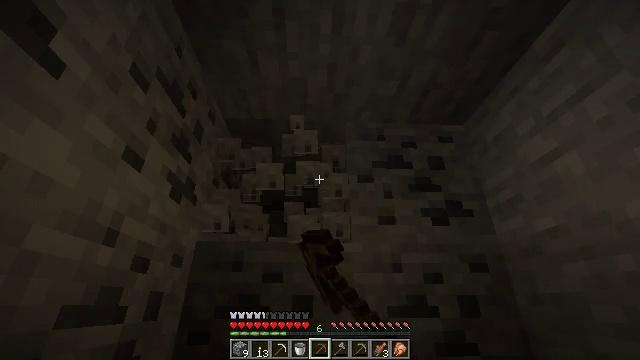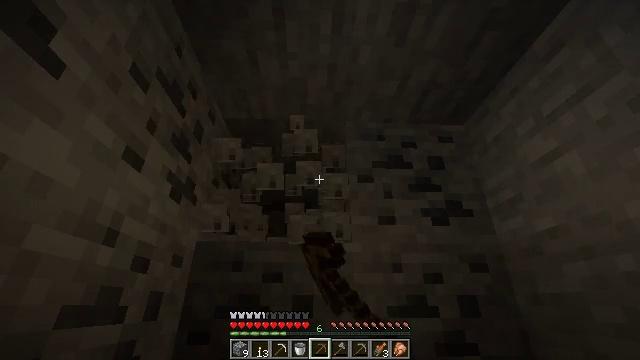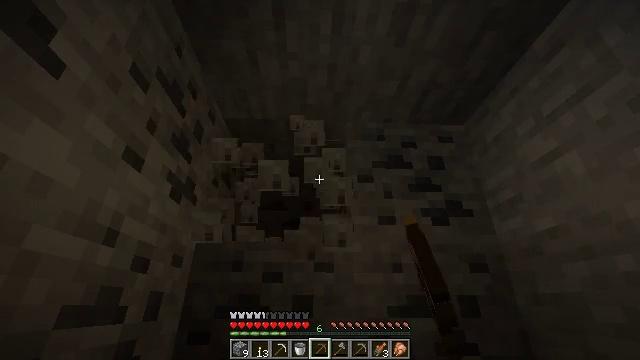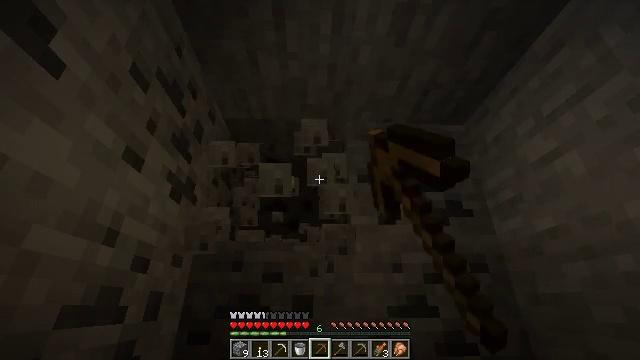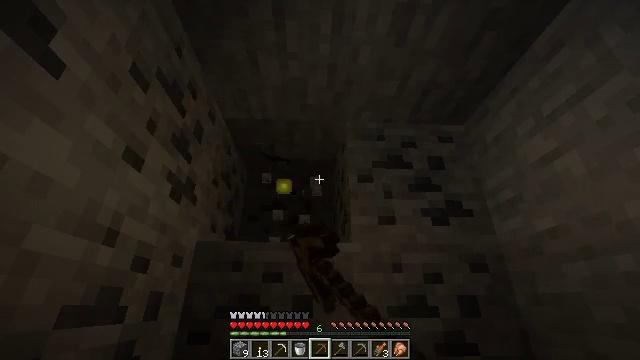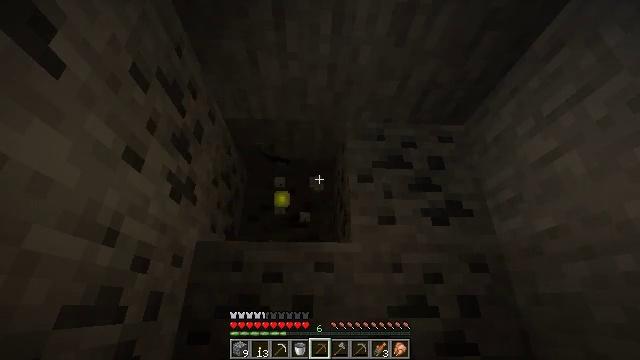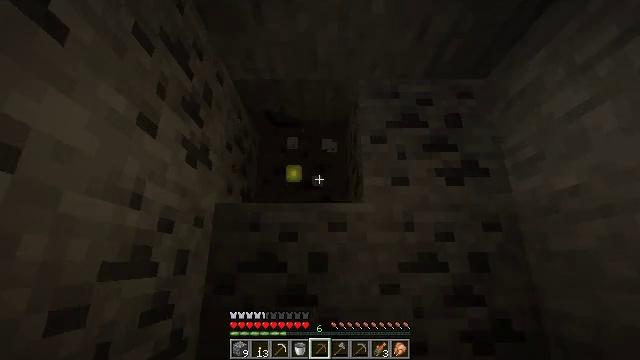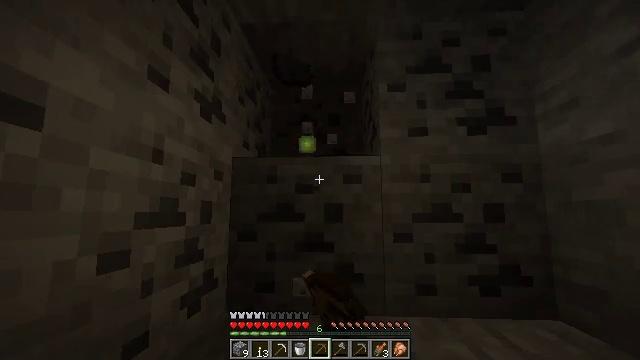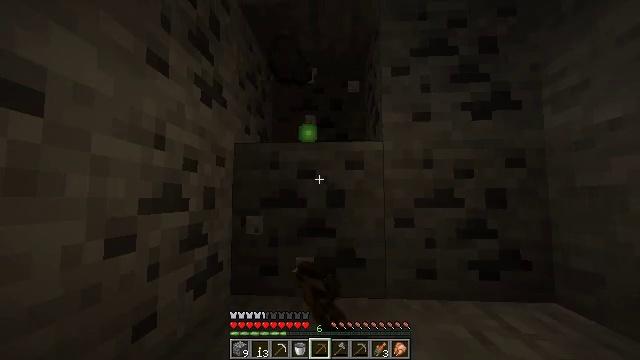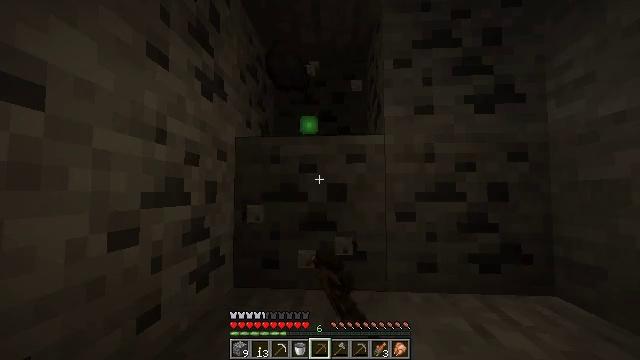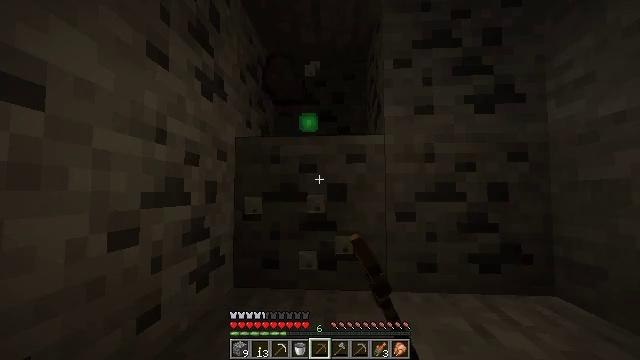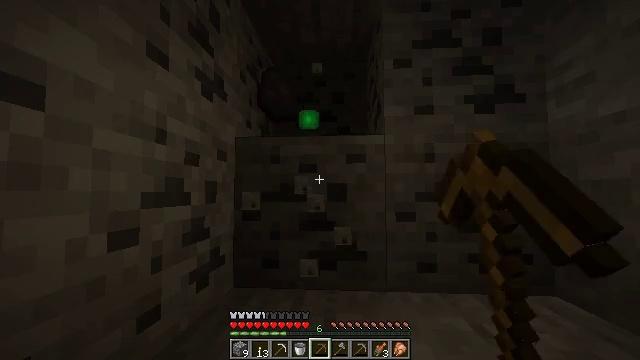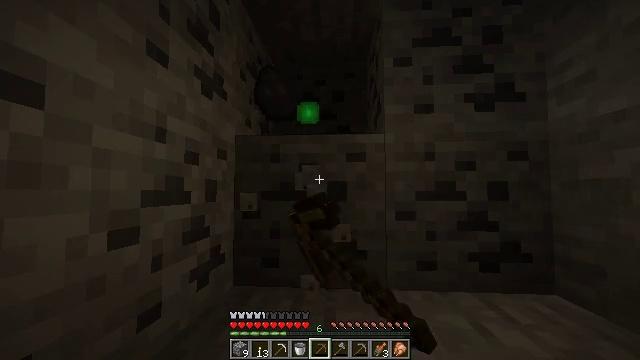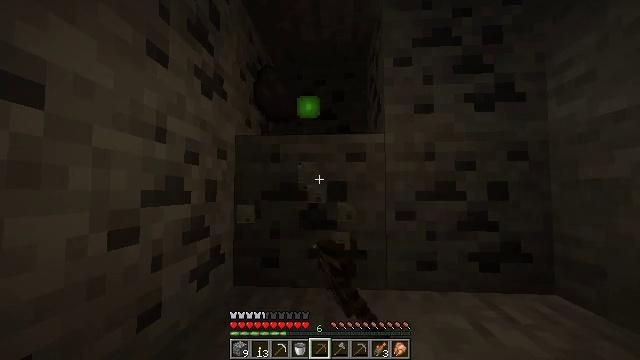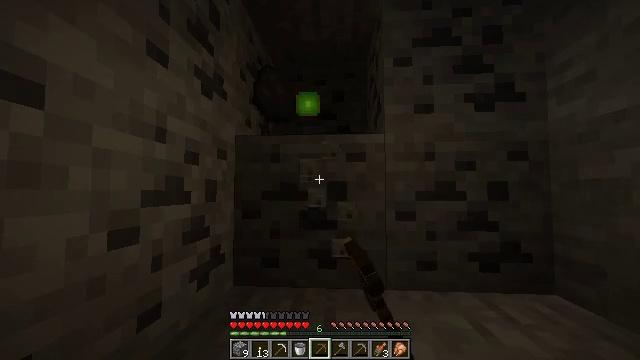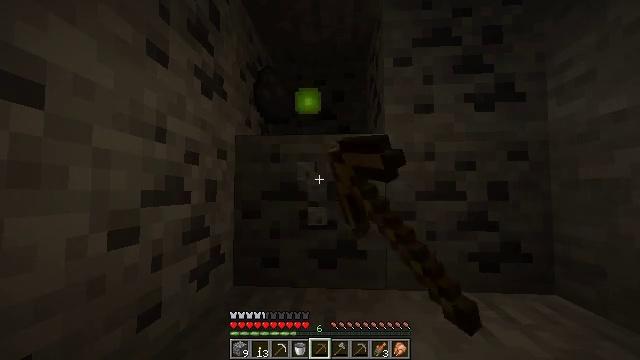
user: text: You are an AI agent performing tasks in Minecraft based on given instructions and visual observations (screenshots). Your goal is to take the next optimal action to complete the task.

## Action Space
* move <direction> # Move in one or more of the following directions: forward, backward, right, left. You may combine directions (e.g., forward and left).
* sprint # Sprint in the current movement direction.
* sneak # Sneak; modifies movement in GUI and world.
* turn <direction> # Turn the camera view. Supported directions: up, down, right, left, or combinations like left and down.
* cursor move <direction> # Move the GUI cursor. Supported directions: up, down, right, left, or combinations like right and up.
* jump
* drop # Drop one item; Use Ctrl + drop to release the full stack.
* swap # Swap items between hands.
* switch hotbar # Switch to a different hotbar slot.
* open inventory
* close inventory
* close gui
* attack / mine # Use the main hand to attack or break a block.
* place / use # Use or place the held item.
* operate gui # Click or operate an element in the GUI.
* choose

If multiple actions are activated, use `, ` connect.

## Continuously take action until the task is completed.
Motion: motion action
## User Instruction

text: Break the coal ore to collect coal.
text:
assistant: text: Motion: attack / mine
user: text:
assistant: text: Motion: attack / mine
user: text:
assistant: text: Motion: attack / mine
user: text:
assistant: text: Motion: attack / mine
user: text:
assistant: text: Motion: attack / mine
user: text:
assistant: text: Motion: turn left and down, attack / mine
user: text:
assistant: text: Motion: turn left and down, attack / mine
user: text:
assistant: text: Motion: turn down, attack / mine
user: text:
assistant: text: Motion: turn down, attack / mine
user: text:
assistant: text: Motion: attack / mine
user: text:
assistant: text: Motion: attack / mine
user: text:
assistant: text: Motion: attack / mine
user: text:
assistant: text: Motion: attack / mine
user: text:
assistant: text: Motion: attack / mine
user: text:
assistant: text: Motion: attack / mine
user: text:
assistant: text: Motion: attack / mine
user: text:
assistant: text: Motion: attack / mine
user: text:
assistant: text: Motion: attack / mine
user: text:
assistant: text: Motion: attack / mine
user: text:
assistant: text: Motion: attack / mine
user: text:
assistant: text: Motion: attack / mine
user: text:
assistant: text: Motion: attack / mine
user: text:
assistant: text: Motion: attack / mine
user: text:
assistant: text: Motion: attack / mine
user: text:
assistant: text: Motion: attack / mine
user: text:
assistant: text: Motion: attack / mine
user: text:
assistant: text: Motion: attack / mine
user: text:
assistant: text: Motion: attack / mine
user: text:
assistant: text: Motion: attack / mine
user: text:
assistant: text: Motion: attack / mine